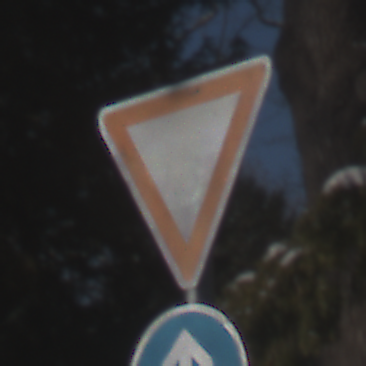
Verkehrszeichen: VorfahrtGewaehren
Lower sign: VorgeschriebeneFahrtrichtungGeradeaus
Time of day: MorningAfternoon
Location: Outdoor (Special)
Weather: Clear
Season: Winter
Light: Natural